Question: We are attempting to expand text in Visual Studio. Our current attempt consists of creating transparent intraline adornments at certain points in the text.
We have just stumbled upon a disadvantage to this method. Namely that when the given text has a background classification attached to it, the classification breaks and the result looks like this:

We are currently researching possible ways of solving this by:
1. Inspecting the current classification of the text and drawing a colored intraline adornment.
2. Drawing the background manually, by drawing in an adornment layer below the text.
However, both of these solutions seem very hacky.
What would be the best way of going about solving this problem?
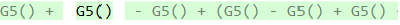
Answer: You're asking how to hack around a standing limitation in the editor, so there isn't a great way :-/
My <URL> extension does what you're suggesting in #2, so you could start from there. I haven't tested it since VS2010 or so, so it may fail in interesting and exciting ways.